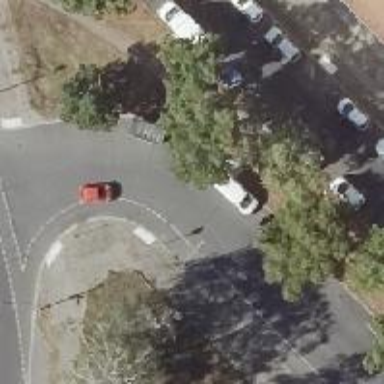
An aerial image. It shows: Unmarked footway crossing with pedestrian island.